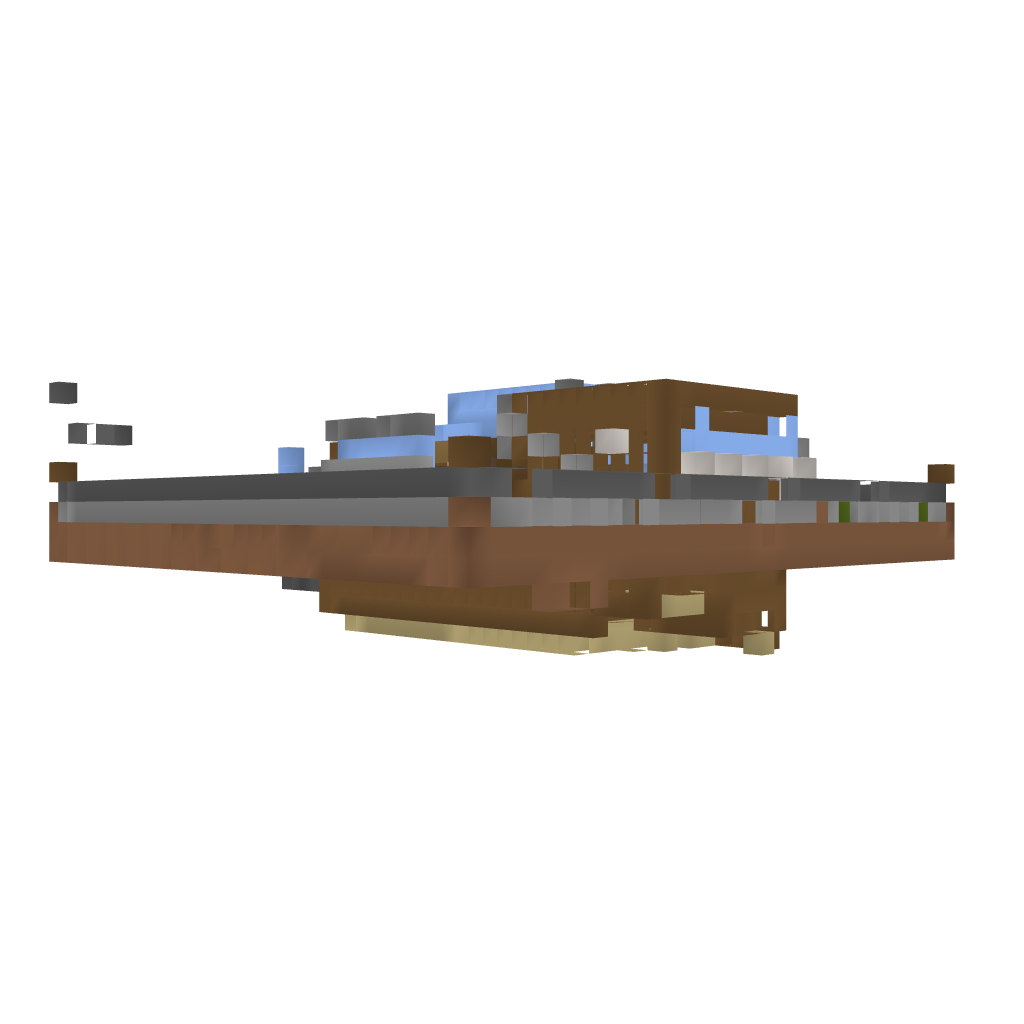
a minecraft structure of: Modern House 3